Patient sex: M
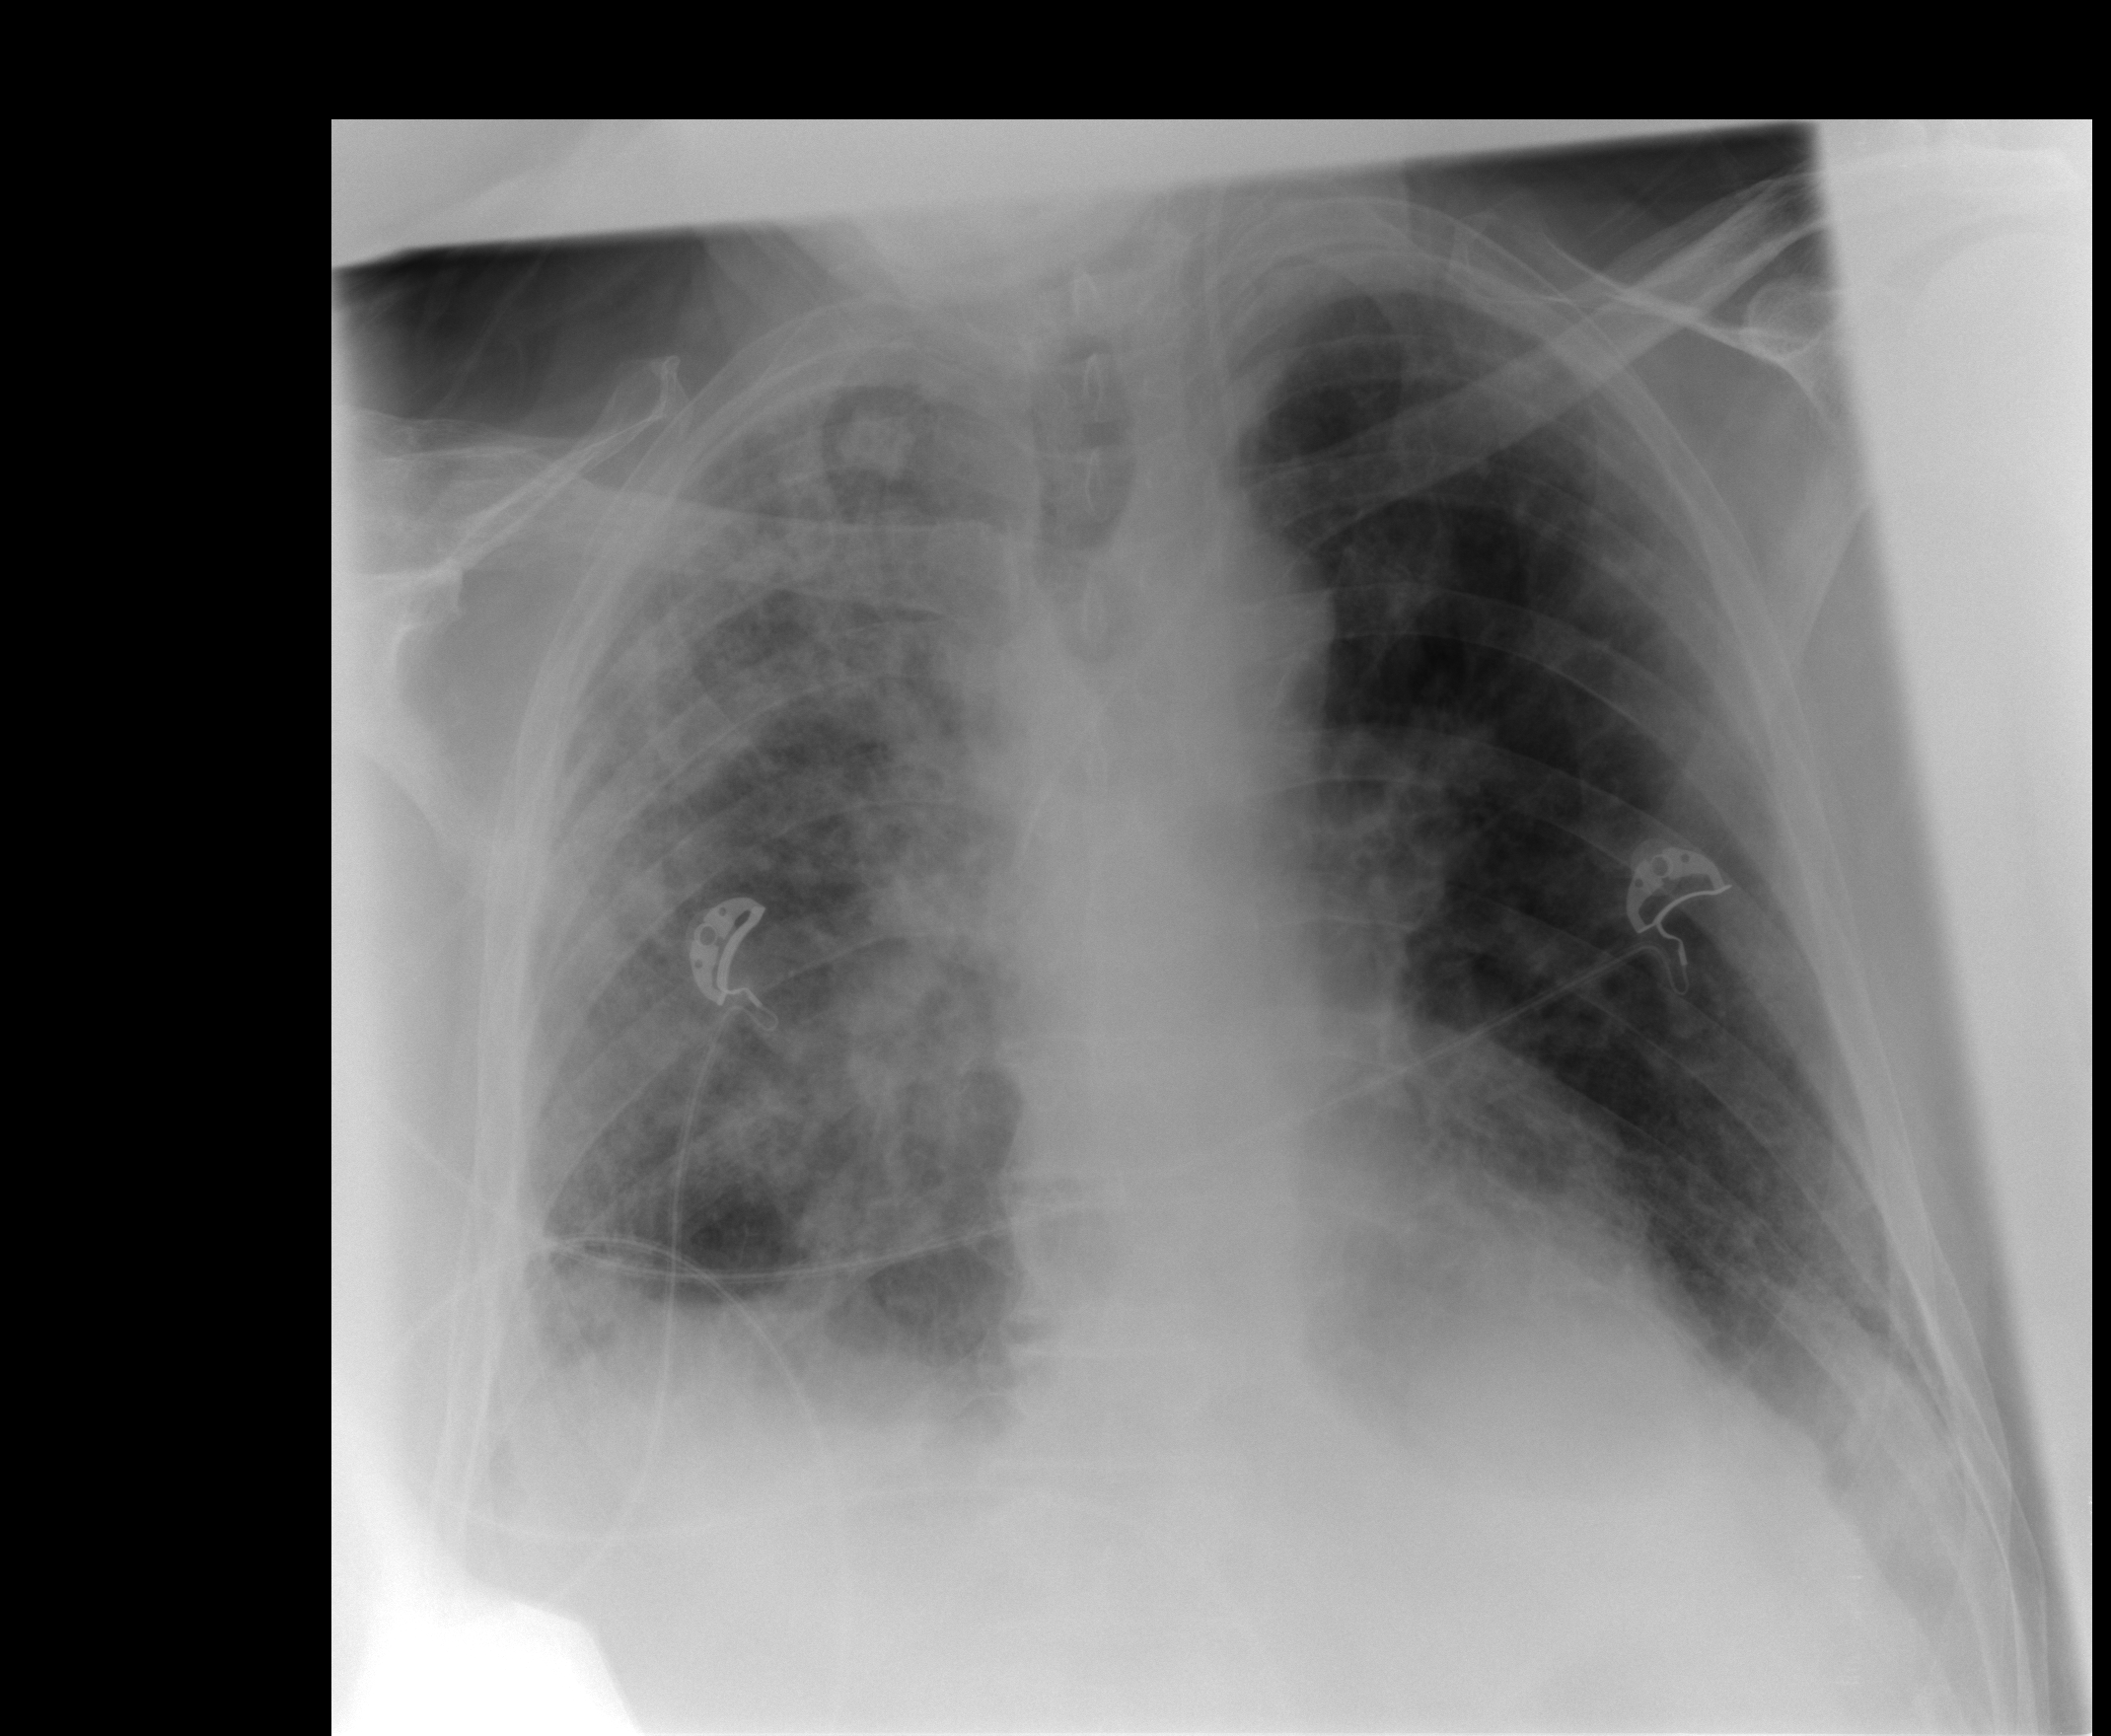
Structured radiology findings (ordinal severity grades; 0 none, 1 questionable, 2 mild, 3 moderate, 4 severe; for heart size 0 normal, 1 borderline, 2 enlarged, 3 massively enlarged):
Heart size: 0
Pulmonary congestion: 1
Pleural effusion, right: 2
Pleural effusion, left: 1
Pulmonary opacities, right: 4
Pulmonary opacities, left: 0
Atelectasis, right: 2
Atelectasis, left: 2